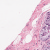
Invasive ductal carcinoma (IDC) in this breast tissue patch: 0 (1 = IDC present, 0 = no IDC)